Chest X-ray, PA view. Patient: 68 years old, sex F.
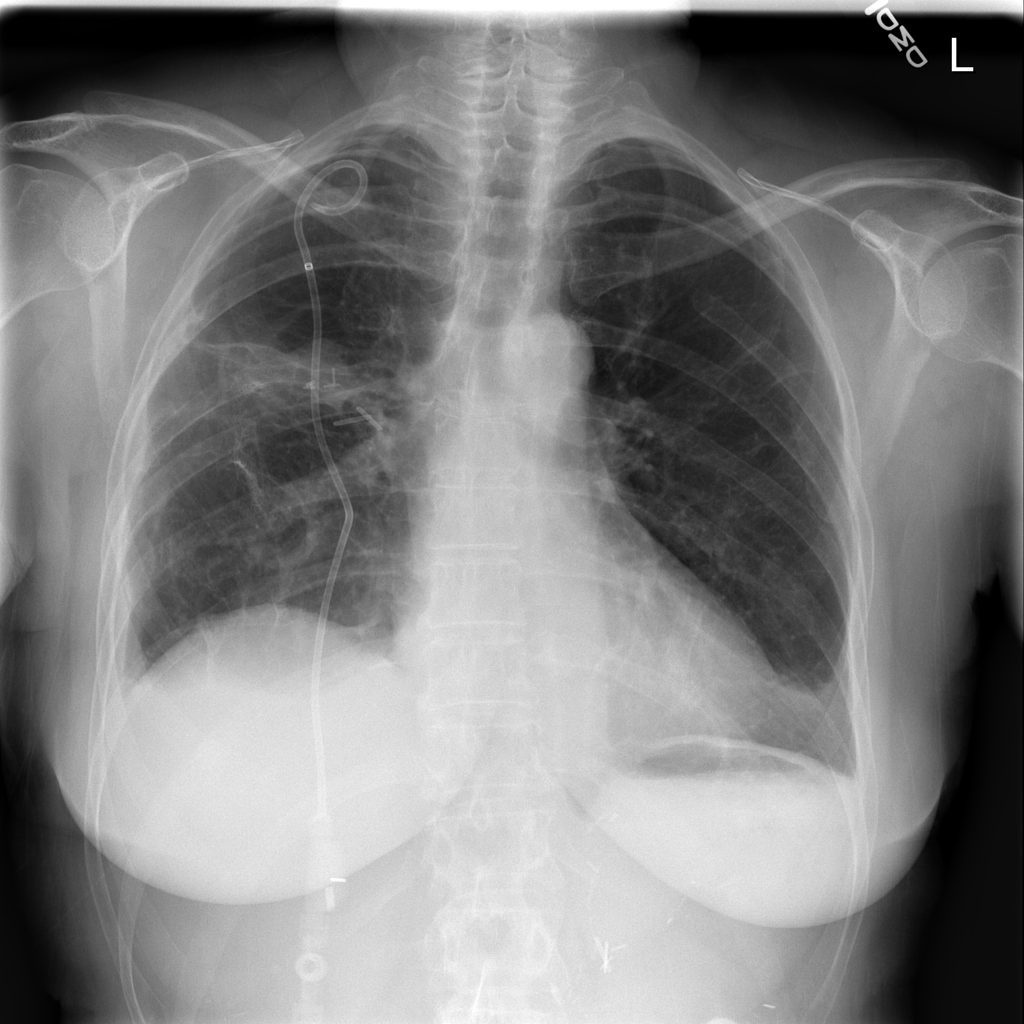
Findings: No Finding